Interaction volume radius: 5 \u00c5
Interaction volume height: 35 \u00c5
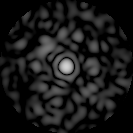
Disorder parameter: 0.8186